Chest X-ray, AP view. Patient: 64 years old, sex F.
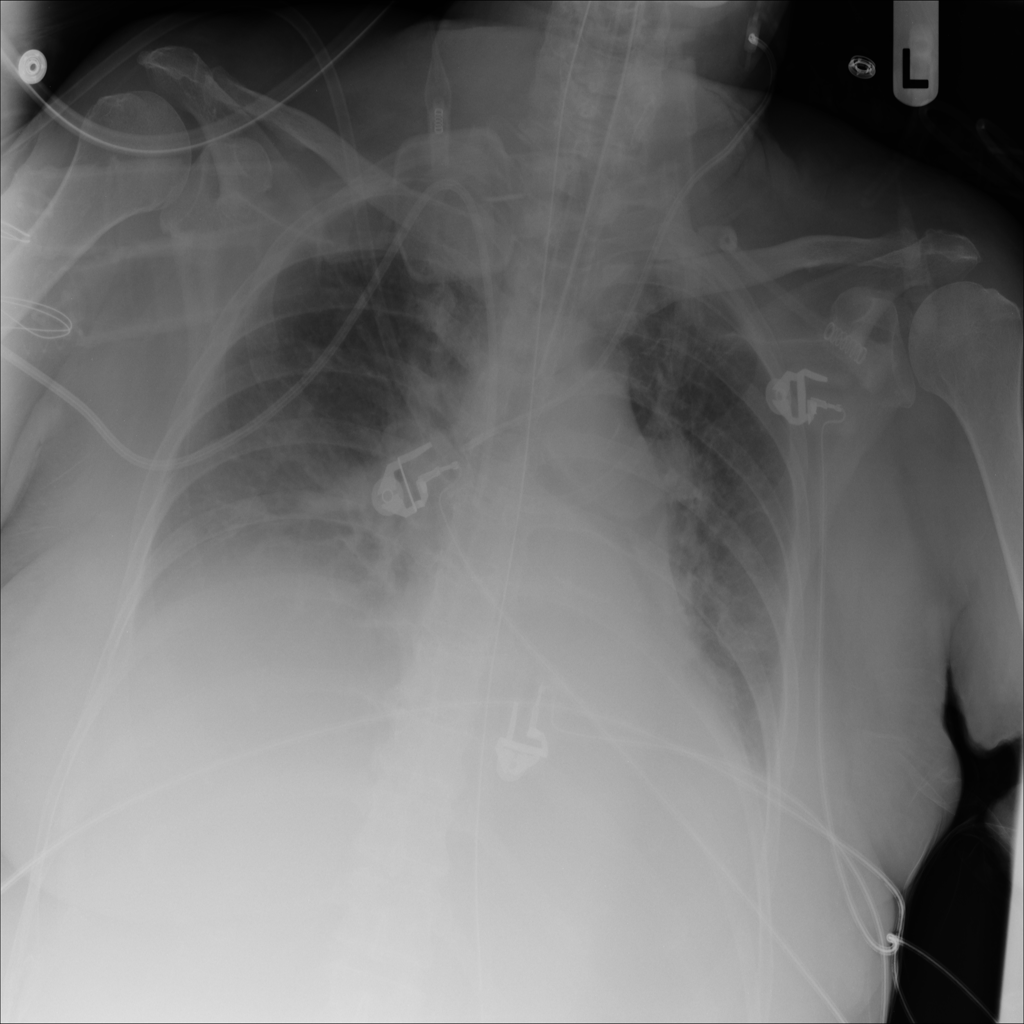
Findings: Atelectasis, Consolidation